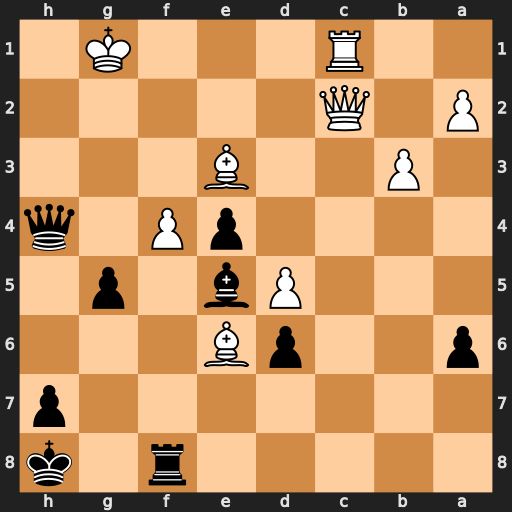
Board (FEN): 5r1k/7p/p2pB3/3Pb1p1/4pP1q/1P2B3/P1Q5/2R3K1
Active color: b
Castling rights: -
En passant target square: f3
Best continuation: Qg3+ Kh1 Qf3+ Qg2 Qxe3